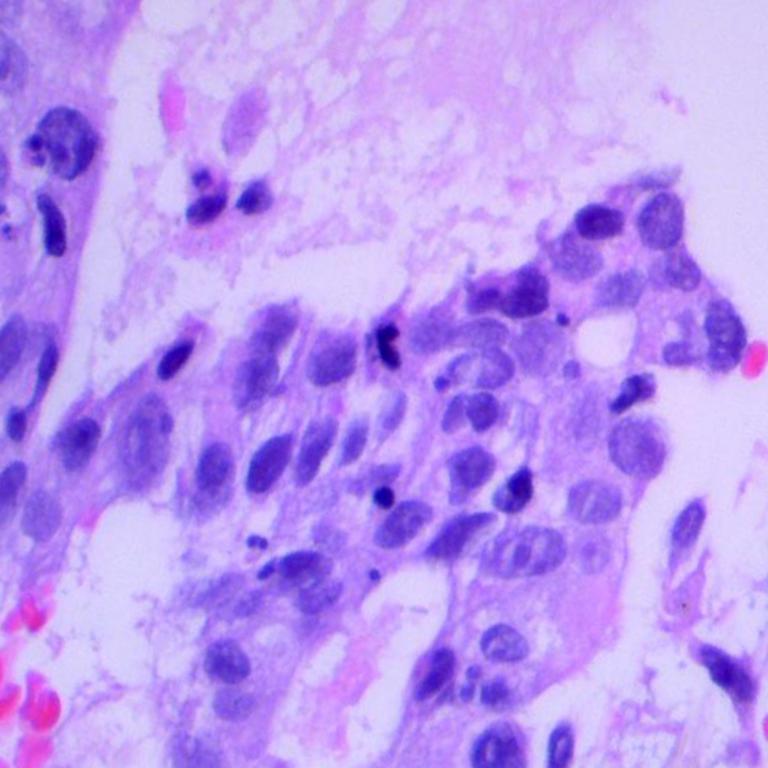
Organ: lung
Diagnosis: adenocarcinomas